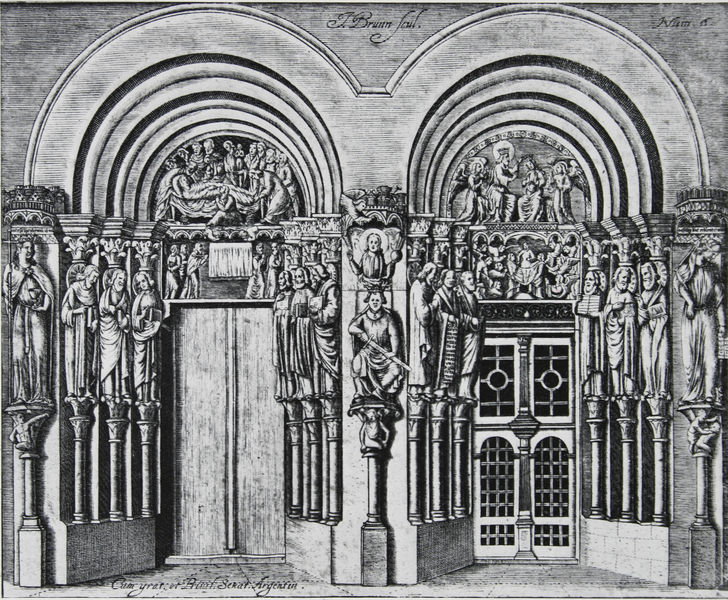
Titel: Südquerhausportale
Standort: Straßburg
Institution: Kathedrale
Schlagwörter: schatten, weiß, menschen, fenster, grau, licht, schwarz, skizze, säule, säulen, tür, zeichnung, mensch, stein, kirche, figur, blatt, gotik, krone, kreis, rund, engel, skulptur, relief, schrift, bogen, fassade, türen, mauer, grafik, graphik, figuren, rundbogen, arch, arches, church, column, columns, crown, men, people, religious, robes, sword, white, window, women, black, gray, grey, windows, detail, verzierung, tor, foto, bögen, eingang, torbogen, dom, linie, druck, druckgraphik, druckgrafik, schraffur, schwarz weiß, stich, schwert, bleistift, gravur, kathedrale, portal, skulpturen, pforte, statuen, portikus, angel, greek, roman, mittelalter, romanik, plan, spanish, heilige, trichter, entrance, drawing, tur, heilig, kupferstich, decoration, etching, saint, faces, englisch, sculpture, statue, door, eintritt, holztür, aufriss, tympanon, dreidimensional, torbögen, archway, doors, cathedral, jesus, gewände, gate, art, statues, religion, apostel, god, sankt, weltgericht, mary, saints, pedestal, bow, scenes, latin, gewolbe, orthodox, halo, sculptures, clergy, european, sabel, gates, jail, 3d, kathedral, halos, pillars, säulenportal, schwaert, panel, carvings, illustrations, fasade, grille, dual entries, caryatids, basilia, mughal, cathedrl